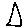
Label: triangle